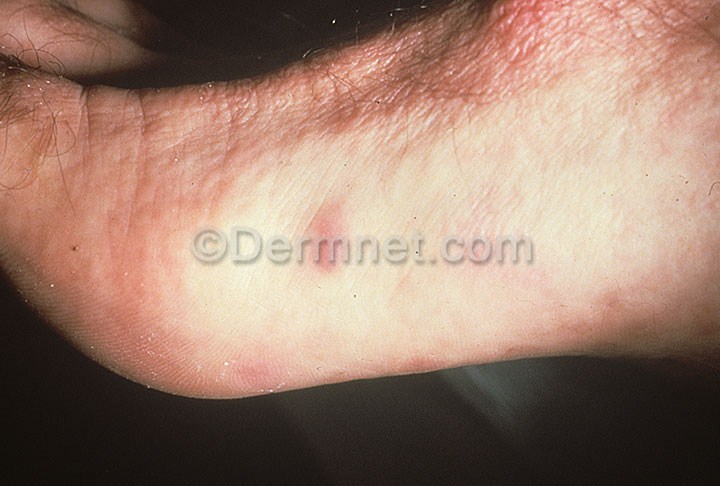
Disease: Herpes HPV and other STDs Photos